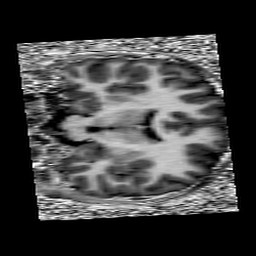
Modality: UNIT1
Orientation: coronal
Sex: male
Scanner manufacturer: siemens
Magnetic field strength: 3 T
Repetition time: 5 s
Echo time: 0.00368 s